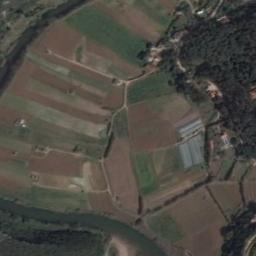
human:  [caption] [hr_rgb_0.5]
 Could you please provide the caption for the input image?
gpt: The bare and green terrace is next to some trees .

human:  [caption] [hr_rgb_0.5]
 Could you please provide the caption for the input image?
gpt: There are many plants on the terrace .

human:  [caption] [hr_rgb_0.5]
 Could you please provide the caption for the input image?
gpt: A large layer of brown and green mixed terraces .

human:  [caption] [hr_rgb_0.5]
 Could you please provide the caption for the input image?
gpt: There is a path between the terraces leading to a building .

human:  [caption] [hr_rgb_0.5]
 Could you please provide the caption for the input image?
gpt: There are many green trees beside the terraces .